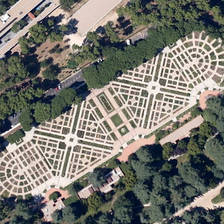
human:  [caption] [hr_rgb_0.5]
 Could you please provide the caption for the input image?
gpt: it is a long beautiful square surrounded by lush green trees .

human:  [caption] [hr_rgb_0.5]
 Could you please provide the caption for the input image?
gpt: the symmetrical oval shaped square has many paths just looking like a maze .

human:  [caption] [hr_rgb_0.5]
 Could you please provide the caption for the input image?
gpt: a lawn with some paths can be seen in the square among the woods .

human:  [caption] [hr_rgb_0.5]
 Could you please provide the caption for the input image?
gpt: two square and two half rounds lawn with some paths consist the square which is in the groves .

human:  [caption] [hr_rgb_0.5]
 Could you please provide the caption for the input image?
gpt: an almost rectangular square is surrounded by many green trees .